Question: I am expecting to only remove the given index in "deleteNumber" method . But It's doing exactly the opposite. It removes all indexes except given index.
Javascript code:
'''
deleteNumber = (index) => {
console.log("index: ", index);
this.setState((state) => {
const numbers = state.numbers.splice(index, 1);
this.storeData('numbers', JSON.stringify(numbers));
return(
{
numbers: numbers,
}
)
})
}
'''

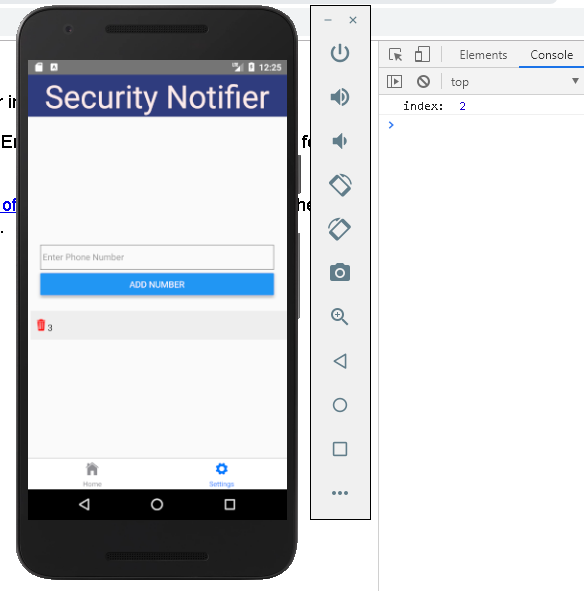
Answer: Splice alters the given array and returns the elements it removed.
Something like this will set state to the new (altered) array.
'''
deleteNumber = (index) => {
let numbers = this.state.numbers;
numbers.splice(index, 1);
this.setState({
numbers
});
}
'''